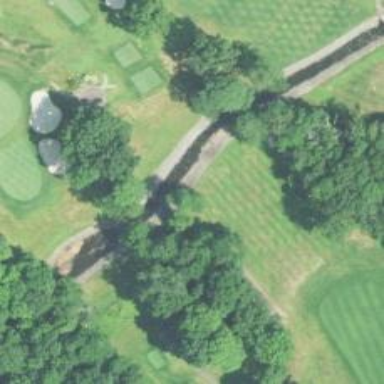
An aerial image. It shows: Pathway for golfing.